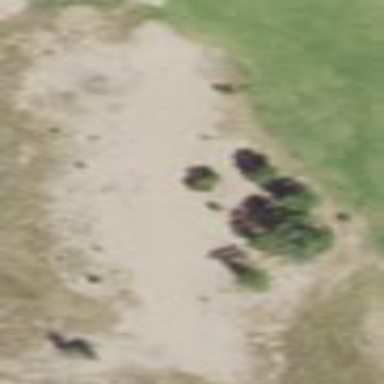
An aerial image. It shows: Sandy area is golf bunker.